Question: I've created a route from A to B with MKMapItem, but I can't change the title of the annotation on the map. My code:
'''
CLLocation *locationRestaurante = [[CLLocation alloc] initWithLatitude:[[[listaRestaurante objectAtIndex:0] objectForKey:@"latitude"] floatValue] longitude:[[[listaRestaurante objectAtIndex:0] objectForKey:@"longitude"] floatValue]];
MKPlacemark *place = [[MKPlacemark alloc] initWithCoordinate:locationRestaurante.coordinate addressDictionary:nil];
MKMapItem *mapItem = [[MKMapItem alloc]initWithPlacemark:place];
NSDictionary *options = @{MKLaunchOptionsDirectionsModeKey:MKLaunchOptionsDirectionsModeDriving};
[mapItem openInMapsWithLaunchOptions:options];
'''
it opens everything just fine... But there's only one problem: The I can't change this annotation name:

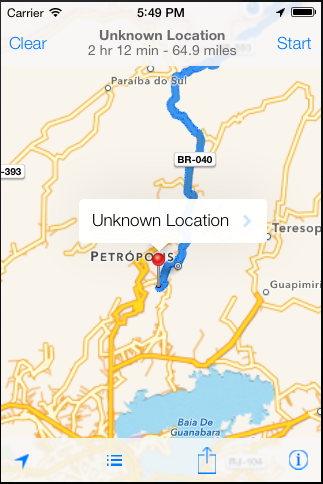
Answer: '''
mapItem.name = @"Place name";
'''
<URL>